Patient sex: M
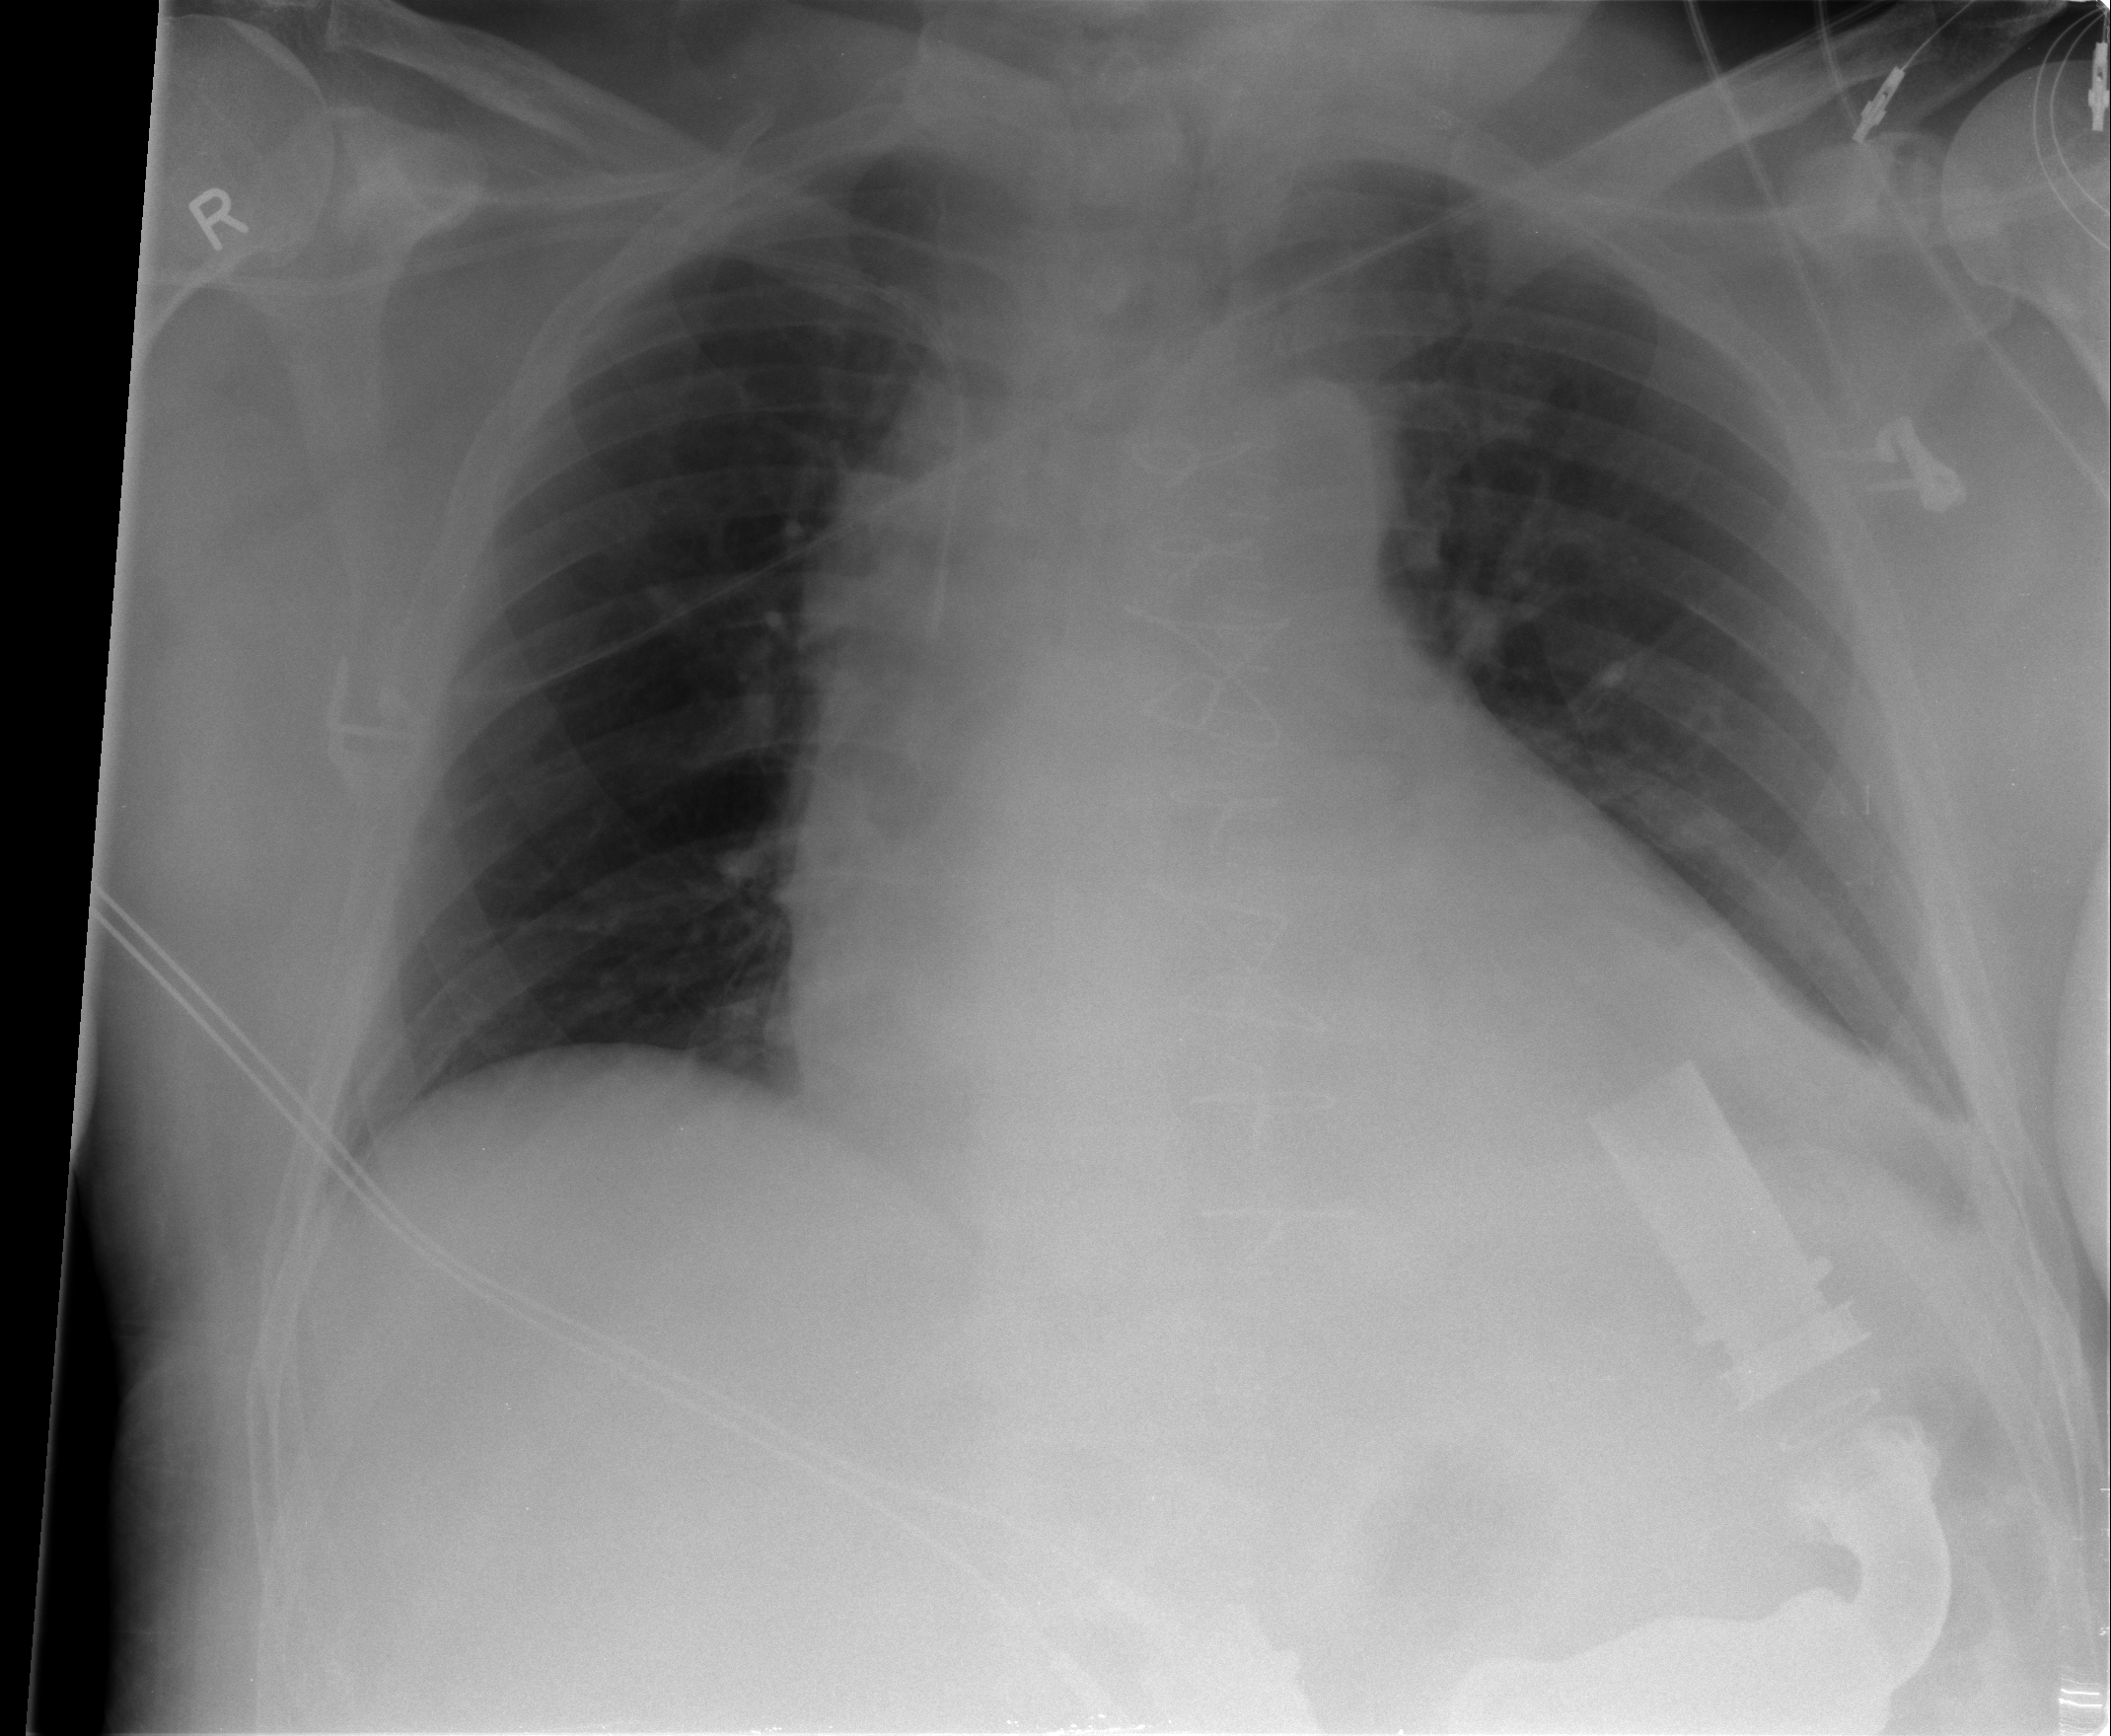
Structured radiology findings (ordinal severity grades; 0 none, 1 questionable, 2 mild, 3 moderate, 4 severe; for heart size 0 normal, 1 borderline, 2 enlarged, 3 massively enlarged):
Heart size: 2
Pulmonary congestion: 0
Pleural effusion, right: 0
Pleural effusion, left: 1
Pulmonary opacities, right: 0
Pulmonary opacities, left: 0
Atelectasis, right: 0
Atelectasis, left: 0